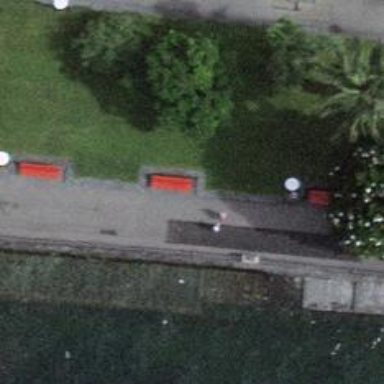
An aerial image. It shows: Red bench.